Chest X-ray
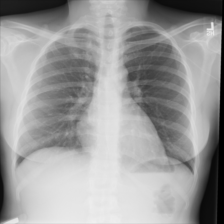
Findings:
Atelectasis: negative
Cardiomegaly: negative
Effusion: negative
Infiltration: negative
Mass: negative
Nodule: negative
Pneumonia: negative
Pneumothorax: negative
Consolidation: negative
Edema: negative
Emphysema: negative
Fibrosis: negative
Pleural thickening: negative
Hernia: negative